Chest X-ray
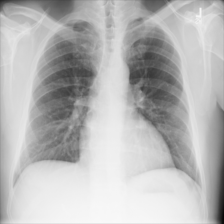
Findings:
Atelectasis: negative
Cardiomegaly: negative
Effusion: negative
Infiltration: negative
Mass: negative
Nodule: negative
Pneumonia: negative
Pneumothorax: negative
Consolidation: negative
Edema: negative
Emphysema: negative
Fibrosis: negative
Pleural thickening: negative
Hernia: negative